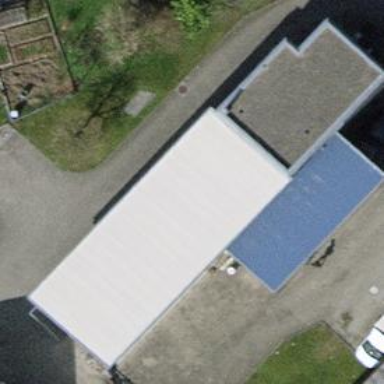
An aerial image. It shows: Industrial building.